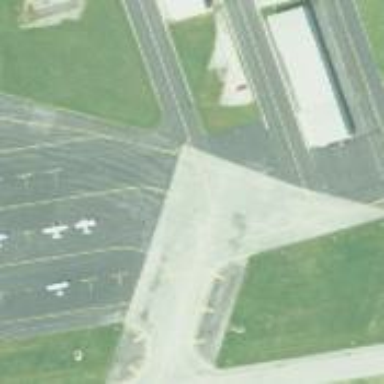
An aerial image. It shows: View of taxiway at the airport.